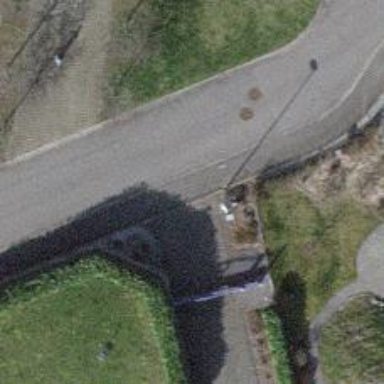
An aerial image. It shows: Unmarked crossing on asphalt footway.